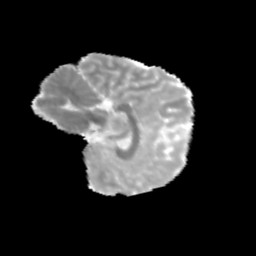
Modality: MD
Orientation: sagittal
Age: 10
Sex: female
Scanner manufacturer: siemens
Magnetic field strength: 3 T
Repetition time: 3.8 s
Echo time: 0.07 s